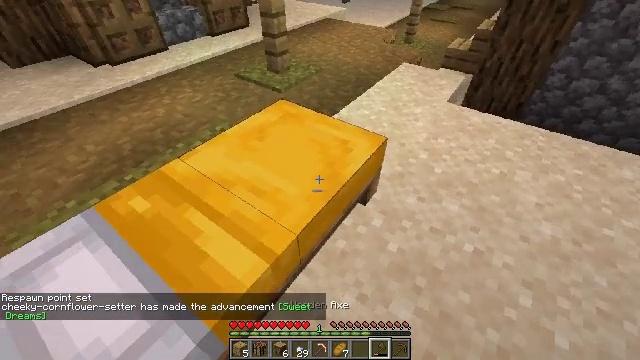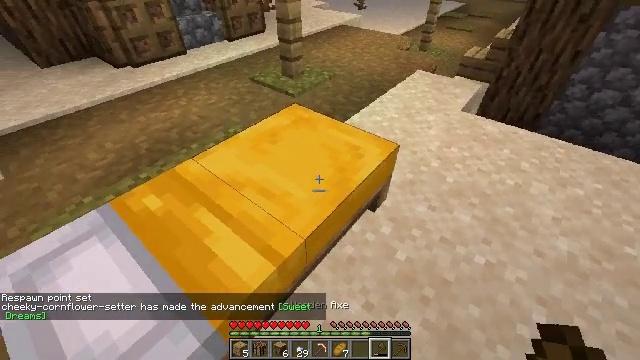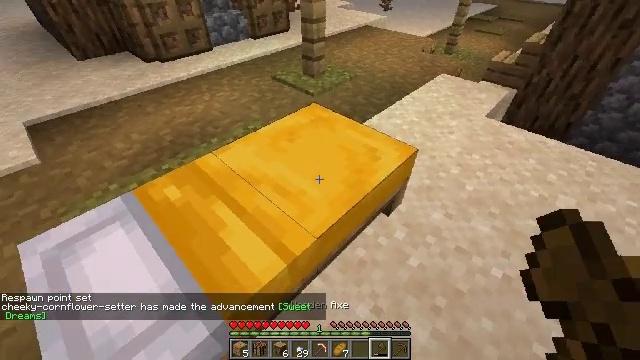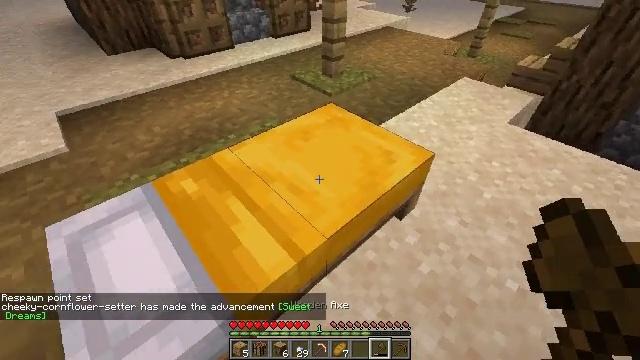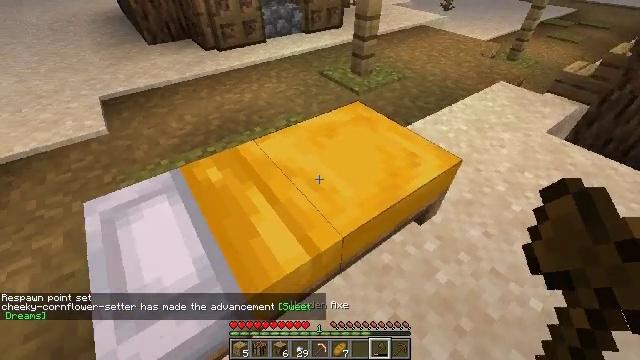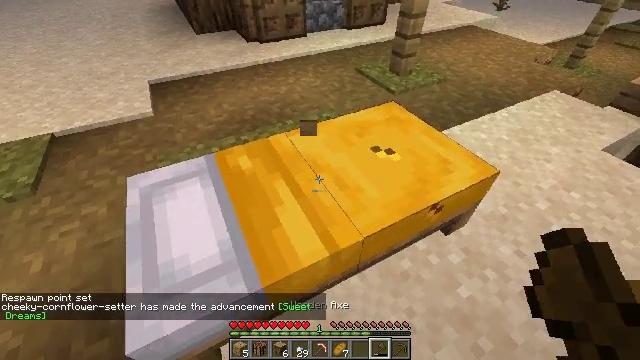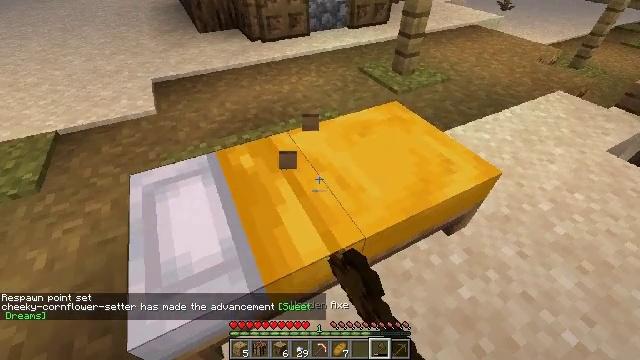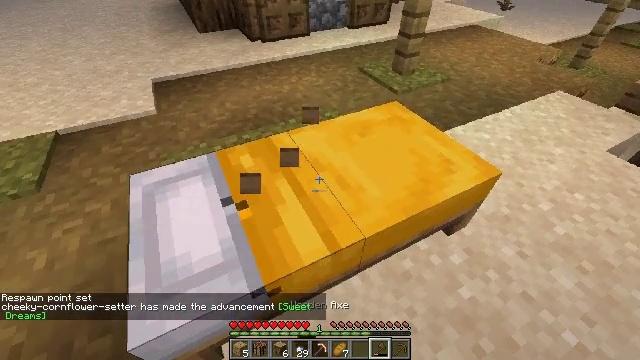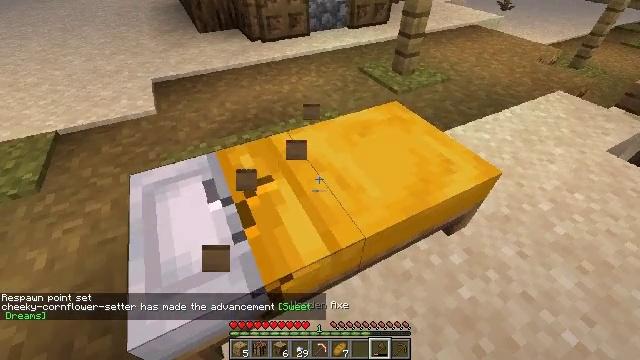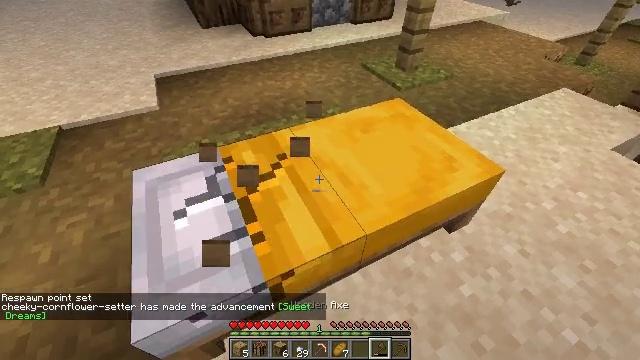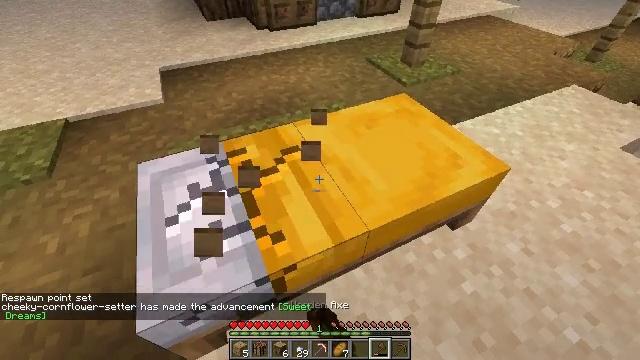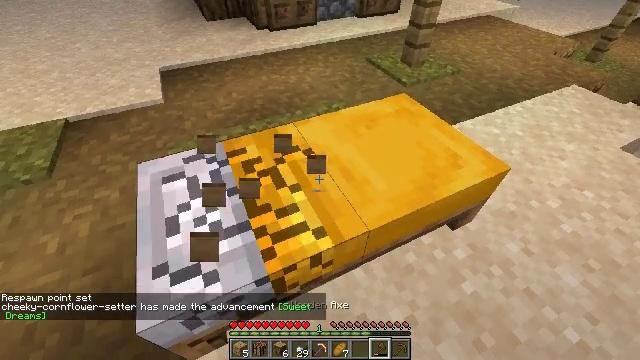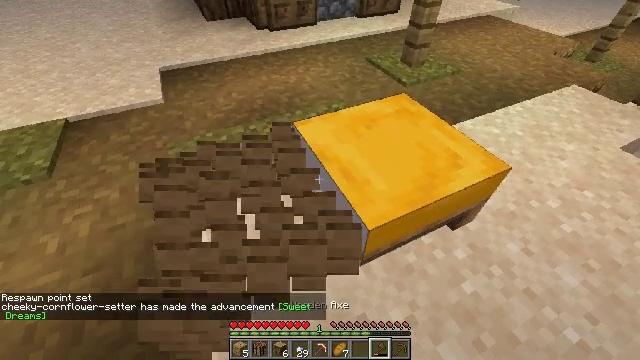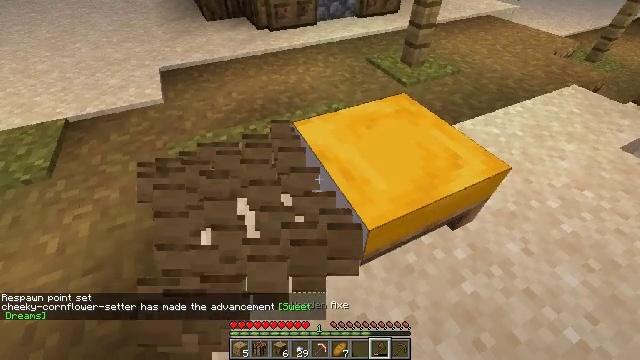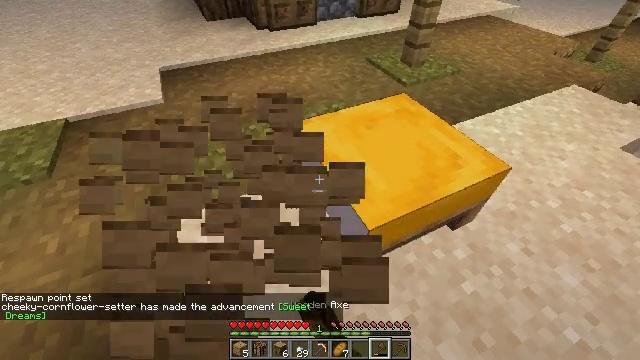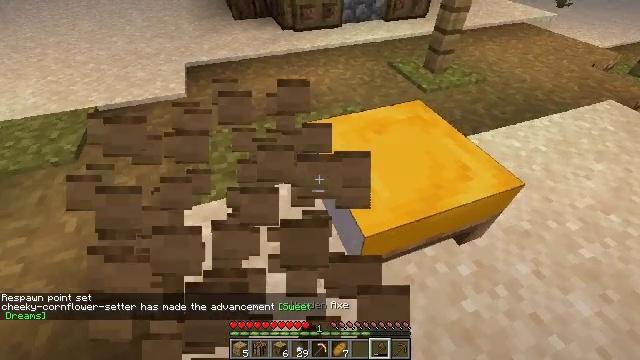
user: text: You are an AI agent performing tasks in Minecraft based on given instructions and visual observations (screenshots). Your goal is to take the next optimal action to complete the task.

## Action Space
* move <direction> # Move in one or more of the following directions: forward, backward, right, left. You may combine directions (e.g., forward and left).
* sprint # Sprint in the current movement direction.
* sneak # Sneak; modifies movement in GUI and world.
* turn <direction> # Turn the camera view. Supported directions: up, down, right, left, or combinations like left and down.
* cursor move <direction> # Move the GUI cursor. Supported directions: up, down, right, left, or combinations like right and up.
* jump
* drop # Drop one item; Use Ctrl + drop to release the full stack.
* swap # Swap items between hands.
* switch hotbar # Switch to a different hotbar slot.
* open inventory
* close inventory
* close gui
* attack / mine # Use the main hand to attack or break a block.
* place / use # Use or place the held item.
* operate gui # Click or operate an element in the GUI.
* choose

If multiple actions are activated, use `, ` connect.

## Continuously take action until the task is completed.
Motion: motion action
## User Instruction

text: Collect the yellow bed from its place.
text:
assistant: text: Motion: turn left and up
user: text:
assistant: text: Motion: turn left
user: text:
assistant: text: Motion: turn left
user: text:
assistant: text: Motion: turn left
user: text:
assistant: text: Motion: turn left, attack / mine
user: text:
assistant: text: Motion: attack / mine
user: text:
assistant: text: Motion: attack / mine
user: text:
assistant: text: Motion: attack / mine
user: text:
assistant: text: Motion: attack / mine
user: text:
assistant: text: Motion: turn left and down, attack / mine
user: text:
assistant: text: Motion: attack / mine
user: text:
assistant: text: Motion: attack / mine
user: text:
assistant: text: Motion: attack / mine
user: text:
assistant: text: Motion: attack / mine
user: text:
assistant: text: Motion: move right, turn left, attack / mine
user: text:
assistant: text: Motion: move right, turn left and up, attack / mine
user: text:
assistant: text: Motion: move right, turn left, attack / mine
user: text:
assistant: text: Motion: attack / mine